Question: So I'm trying to improve the functionality on a text box, by adding a 'text' style input scope on this occasion, later I will need to add a 'currency' inputscope.
I'm using EB4 as its easier to get direct access to contents within a stack panel, however I keep getting greeted with various errors, even after I follow Bob Tabors Tutorial ( <URL>
See screenshot:

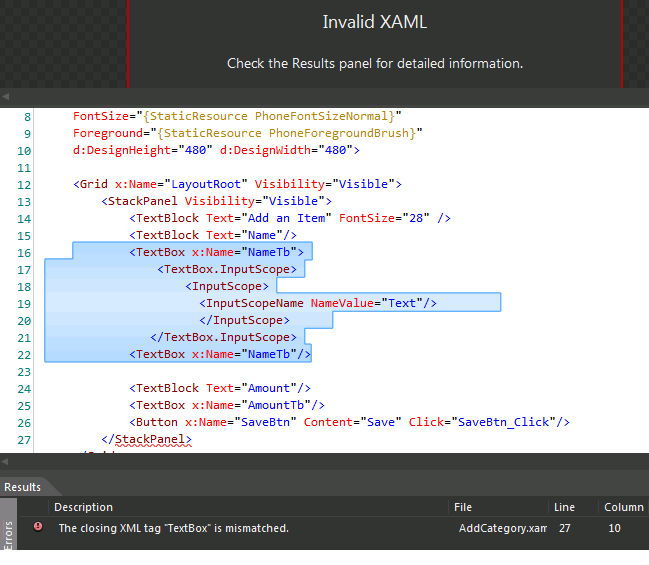
Answer: I don't know anything about WP7 input scopes but regarding the error in the screenshot it's due to an invalid closing tag :
'''
<TextBox x:Name="NameTb">
...
<TextBox x:Name="NameTb"/>
'''
Should be
'''
<TextBox x:Name="NameTb">
...
</TextBox>
'''